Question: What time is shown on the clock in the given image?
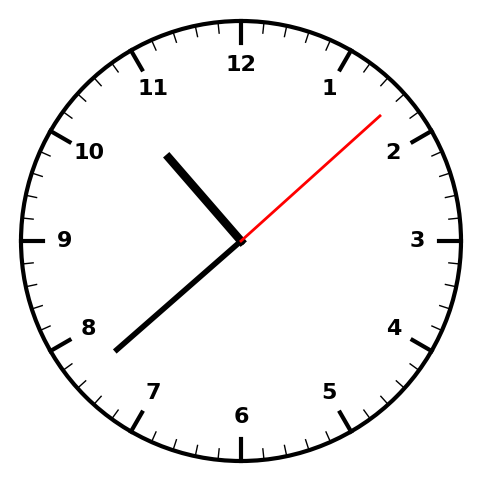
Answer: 10:38:08